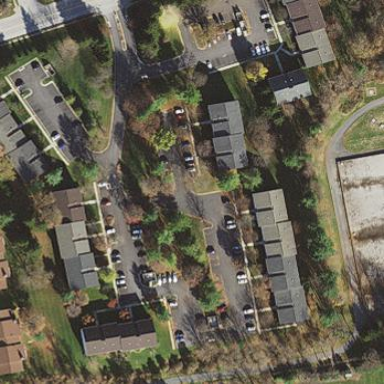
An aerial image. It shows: Residential area with apartments.